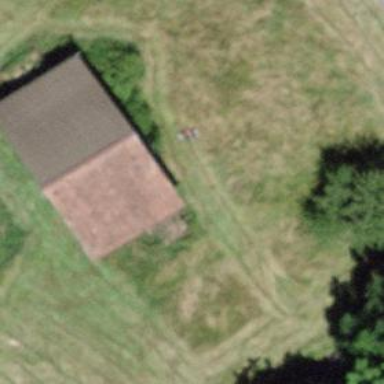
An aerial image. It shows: Rural barn.